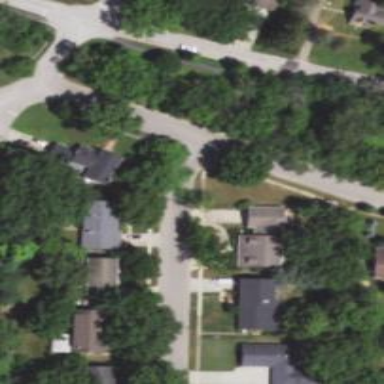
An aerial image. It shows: Residential road with asphalt surface. Sidewalk is present on the left side.